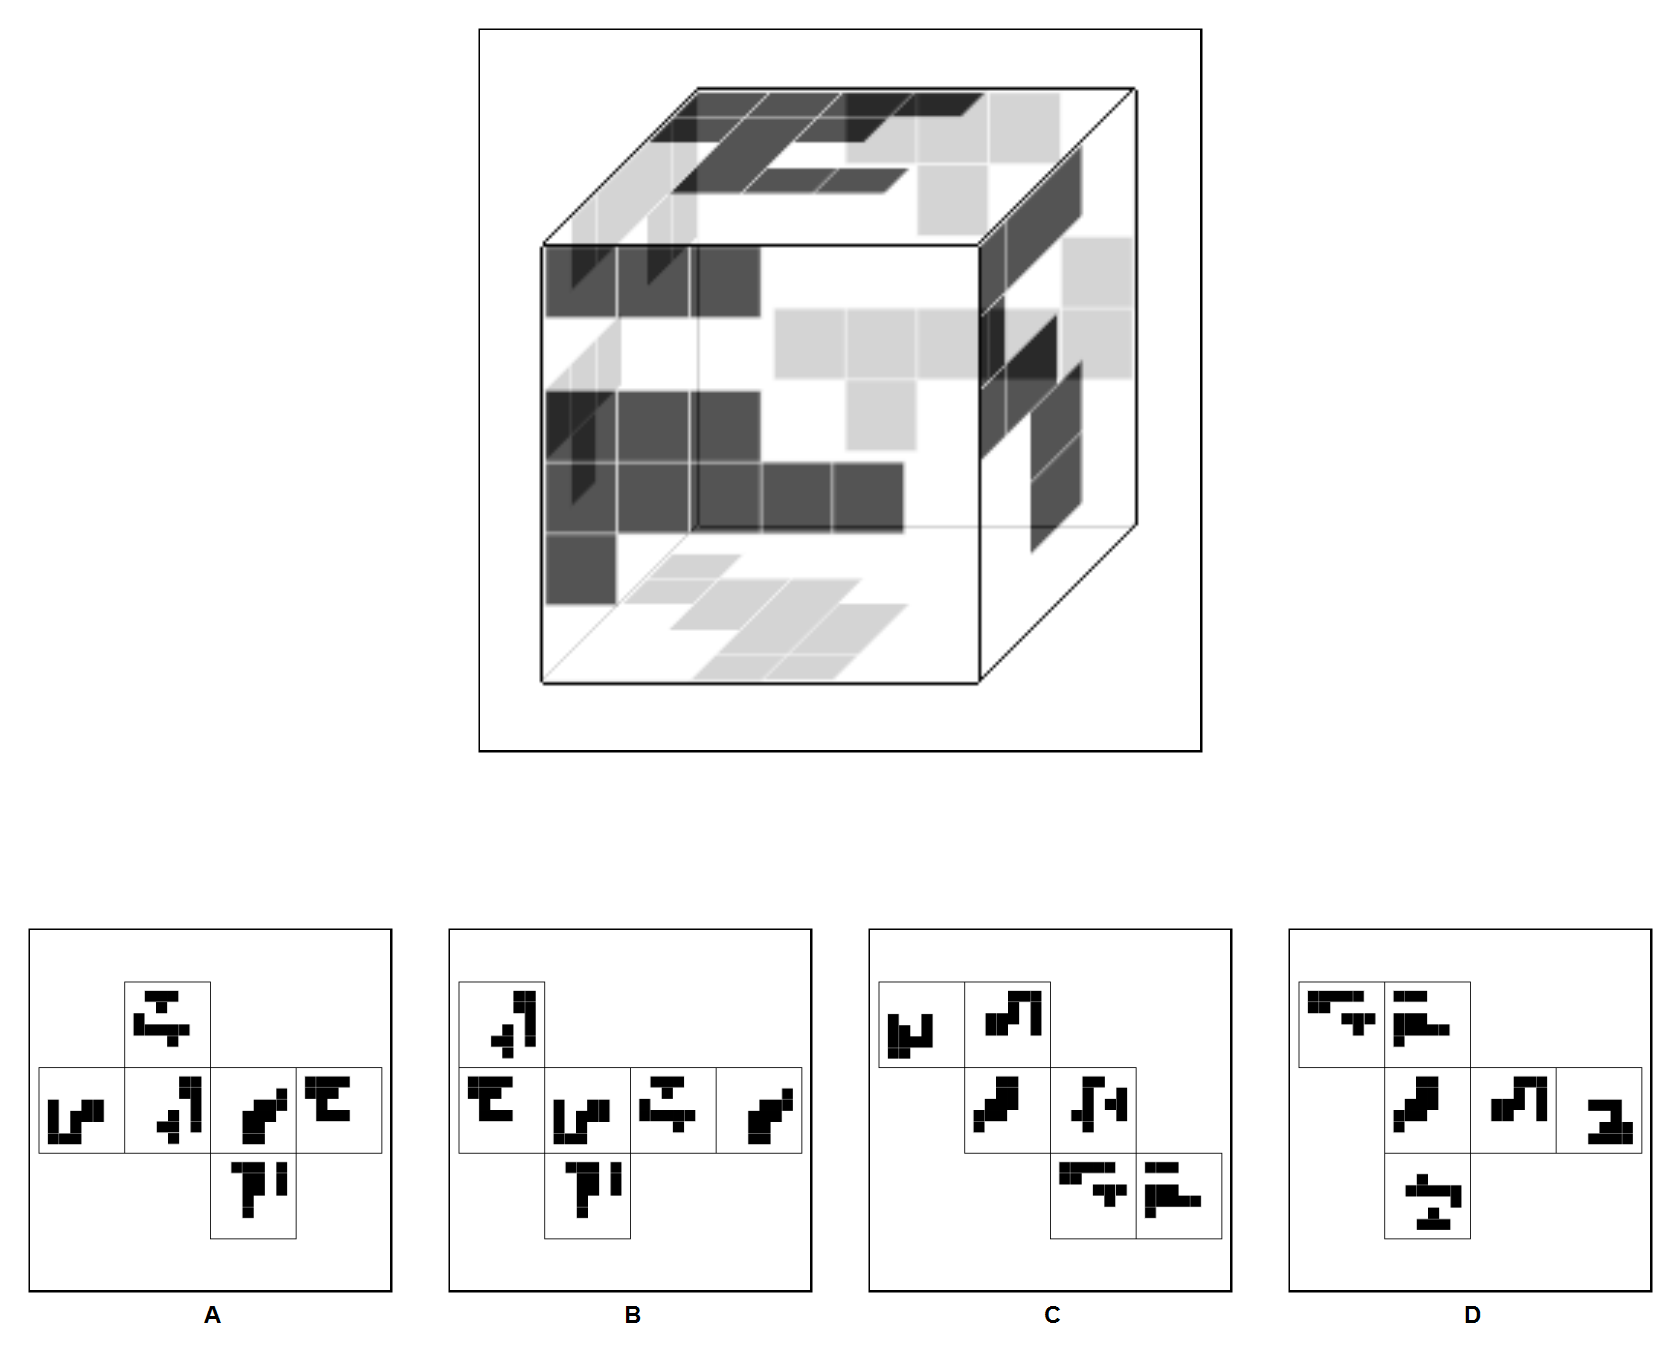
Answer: D